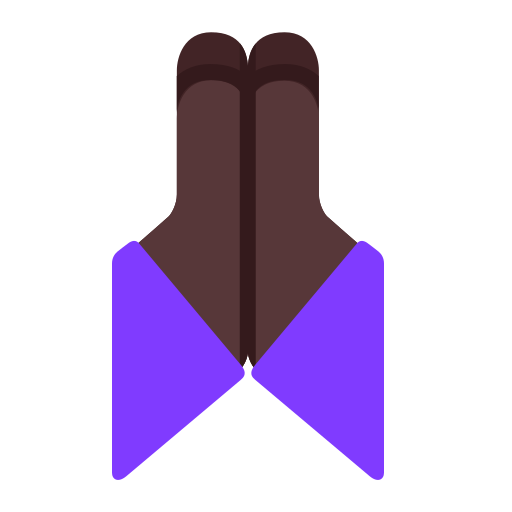
folded hands flat dark